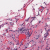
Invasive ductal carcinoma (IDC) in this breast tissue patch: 1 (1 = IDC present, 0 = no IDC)